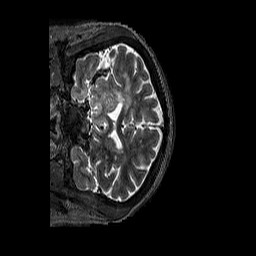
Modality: T2w
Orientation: coronal
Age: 62
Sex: female
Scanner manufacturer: siemens
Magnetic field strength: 3 T
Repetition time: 3.2 s
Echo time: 0.567 s